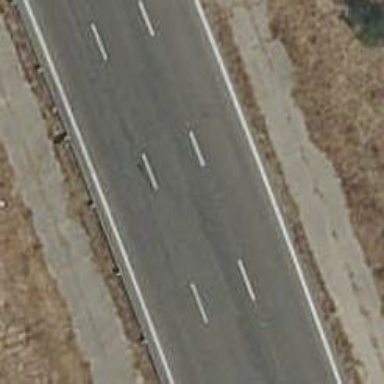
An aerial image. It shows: Motorway link.